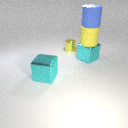
large cyan metal cube in front of small yellow metal cylinder